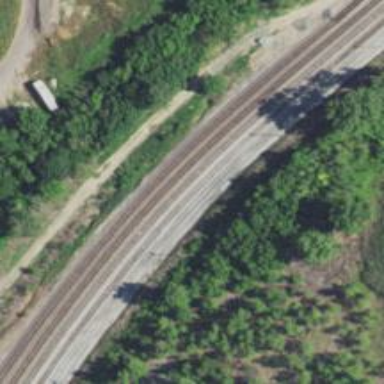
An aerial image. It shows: Railway siding with rails.